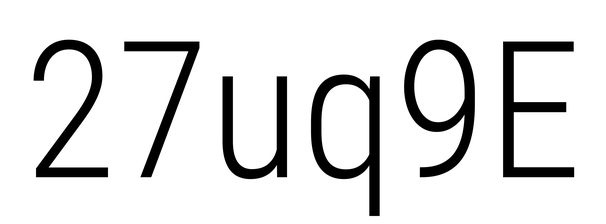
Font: Roboto_Condensed_Light